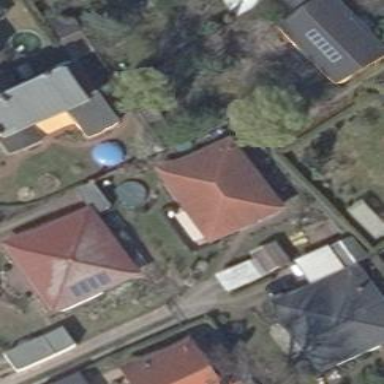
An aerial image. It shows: Detached building.